Interaction volume radius: 5 \u00c5
Interaction volume height: 10 \u00c5
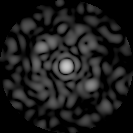
Disorder parameter: 0.8042